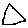
Label: triangle